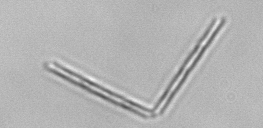
Label: Thalassionema